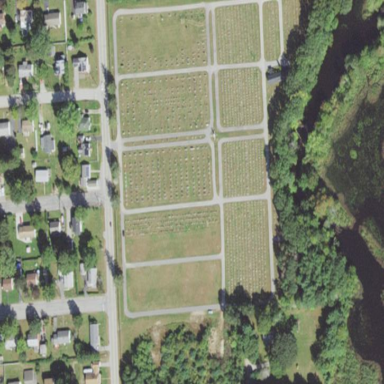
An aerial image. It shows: Private cemetery with the landuse designated as cemetery.